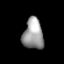
Tissue: prostate
Cell type: B cells
Senescence score: 0.6846
Nuclear area (px): 612
Mean DAPI intensity: 153.507